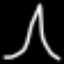
Label: The Eiffel Tower